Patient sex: M
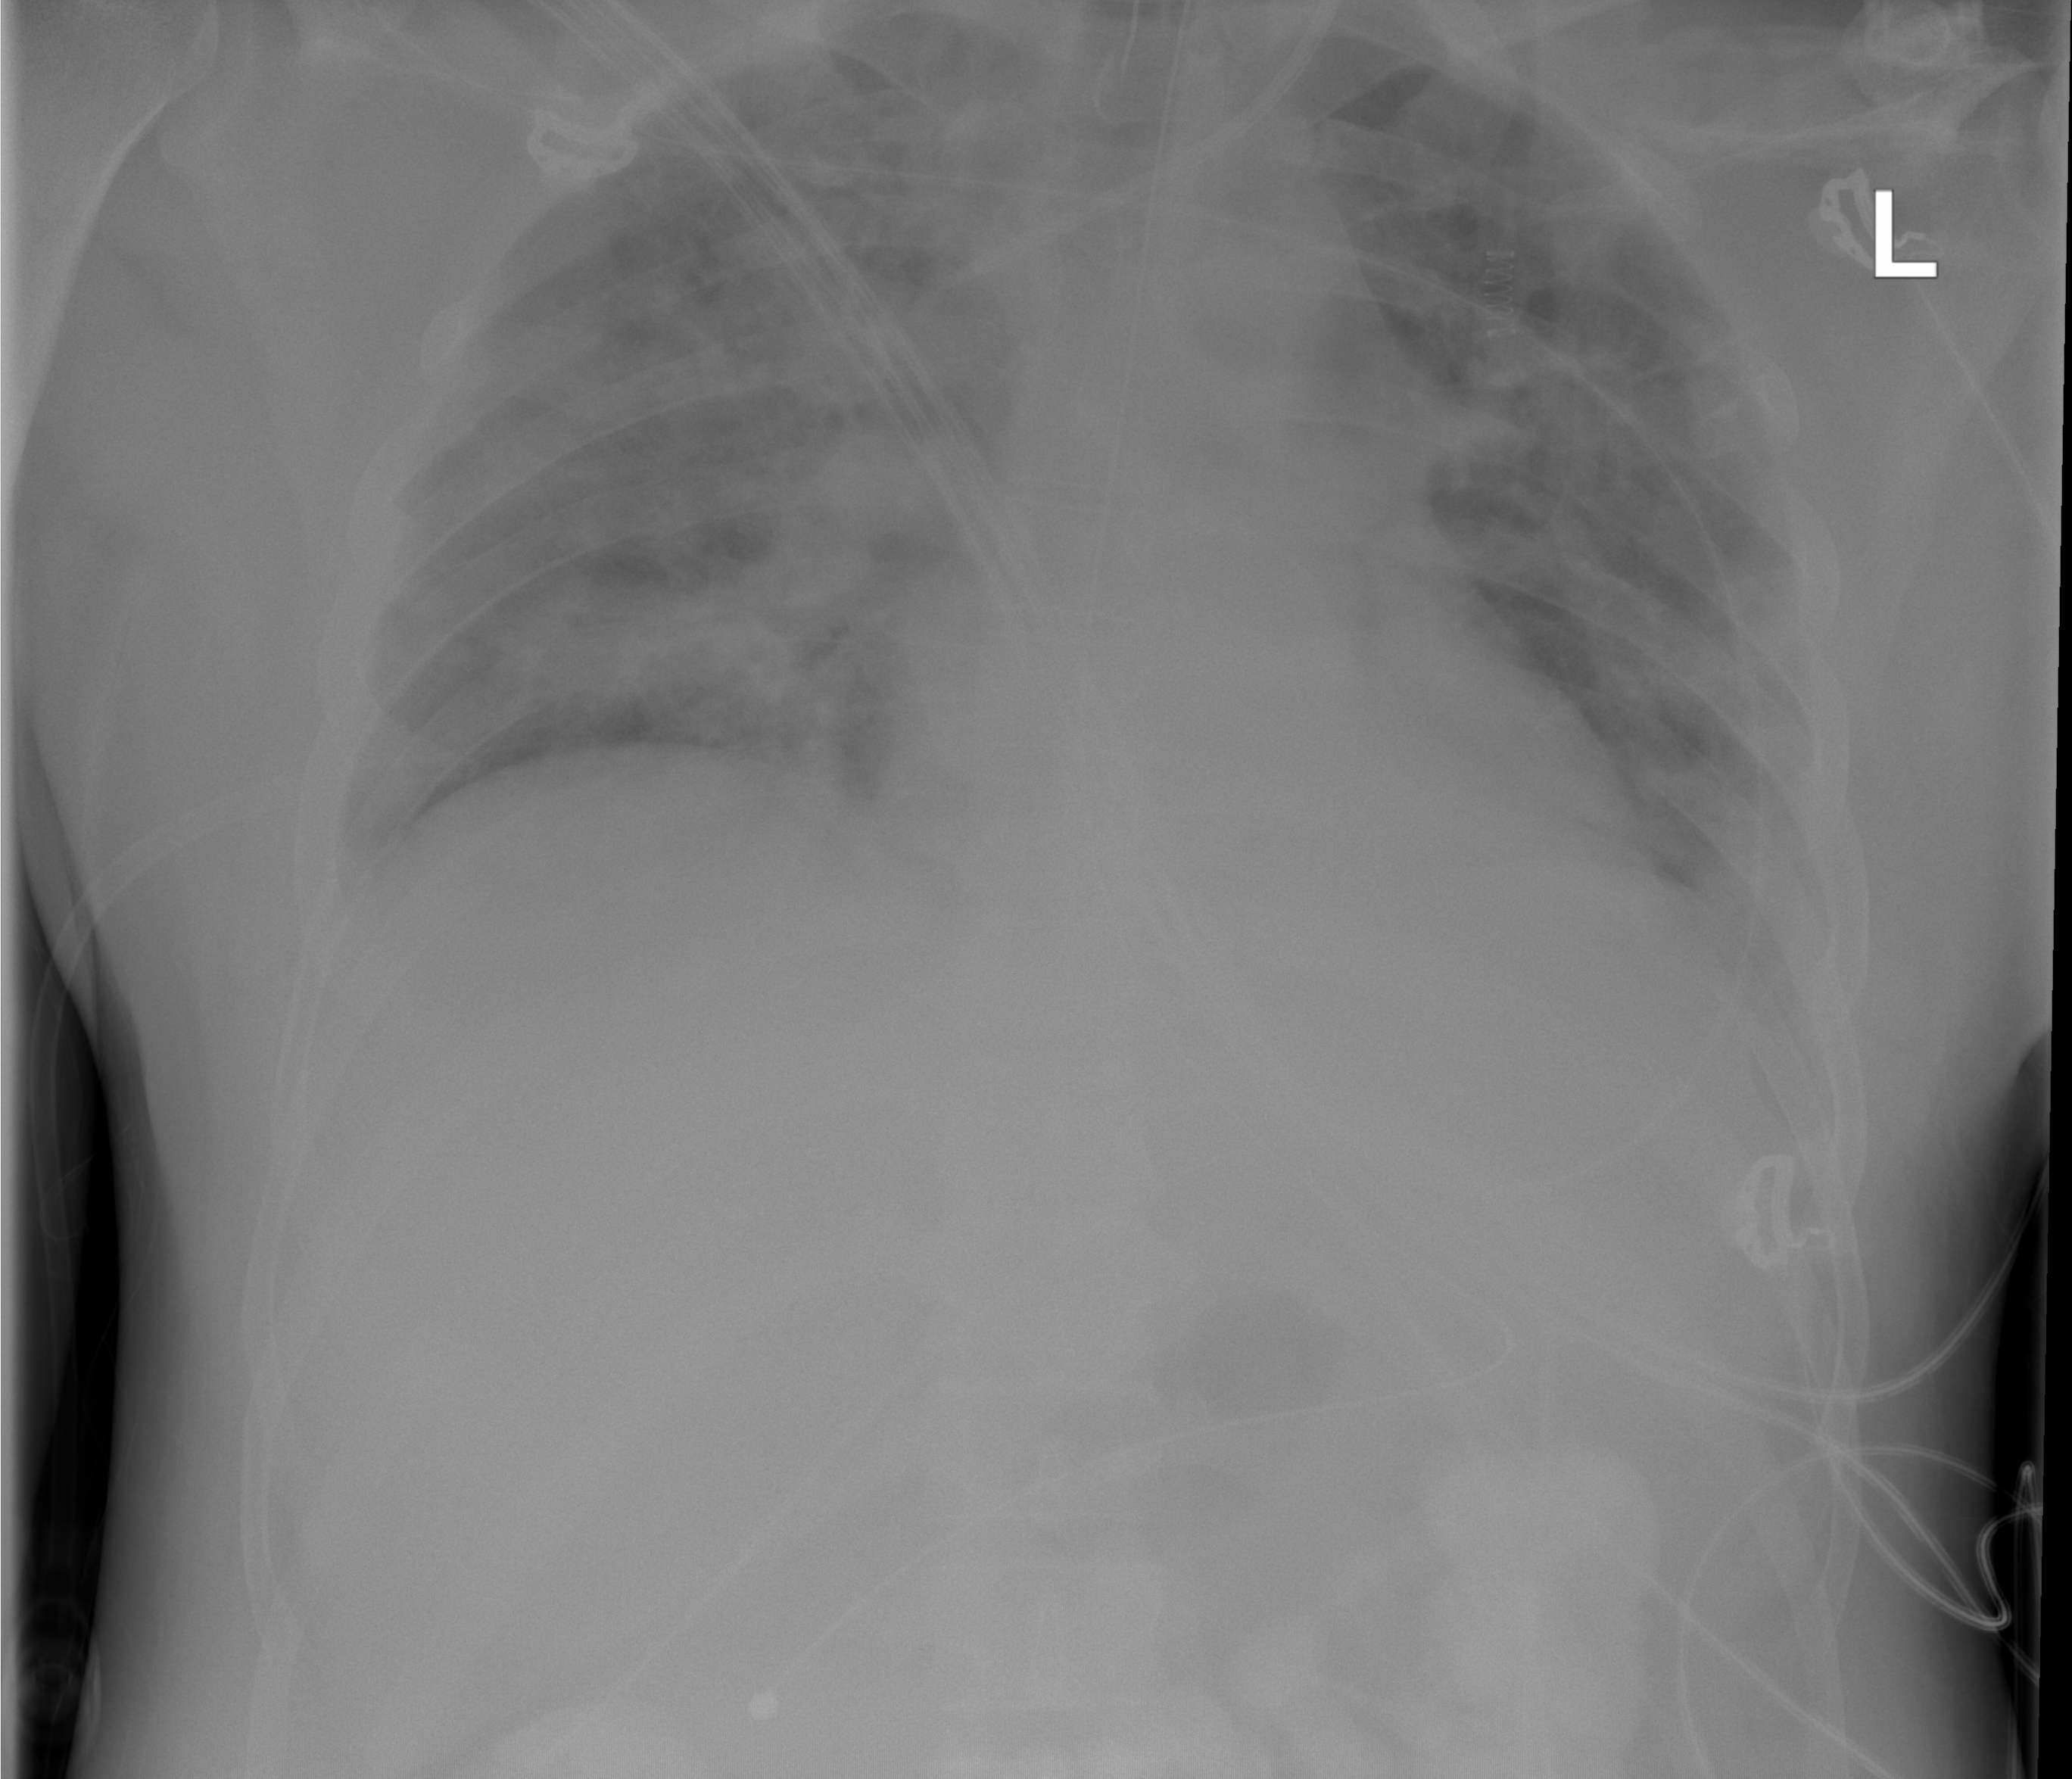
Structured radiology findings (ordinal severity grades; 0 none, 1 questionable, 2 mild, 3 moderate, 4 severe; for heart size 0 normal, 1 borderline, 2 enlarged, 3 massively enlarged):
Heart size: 0
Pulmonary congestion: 0
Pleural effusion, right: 0
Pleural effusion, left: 2
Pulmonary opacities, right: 4
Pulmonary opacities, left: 3
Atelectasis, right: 0
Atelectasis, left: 2